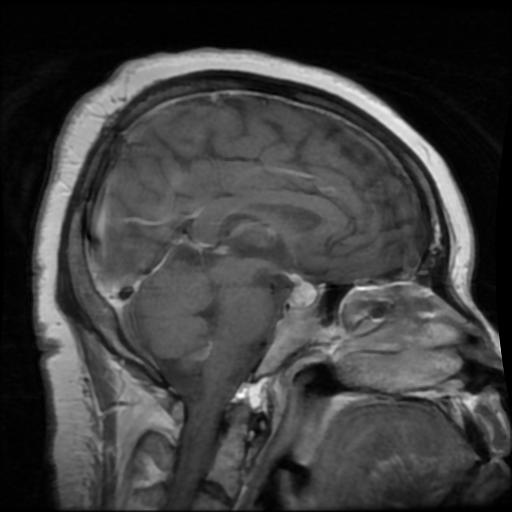
Label: pituitary